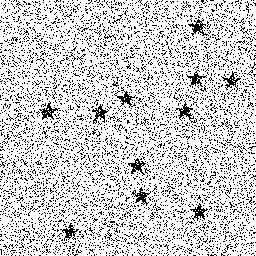
Squares: 0
Triangles: 0
Stars: 11
Total shapes: 11